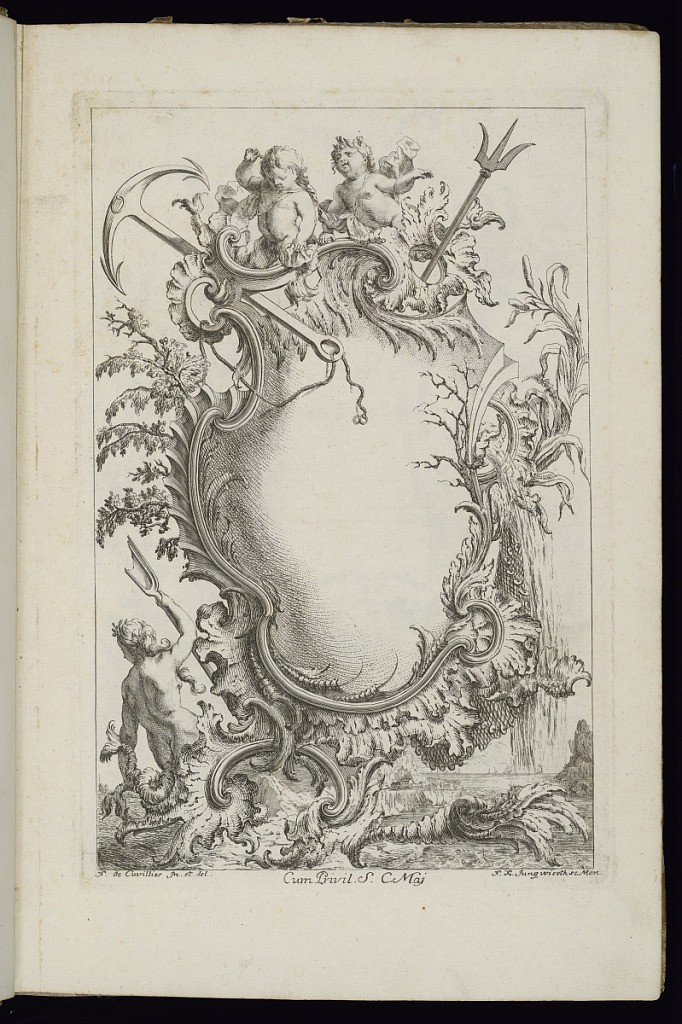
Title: Cartouche with Two Putti and a Mermaid
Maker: François de Cuvilliés the Elder, Belgian, 1695 - 1768
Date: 1738
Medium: Etching and engraving on paper
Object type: Bound print
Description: Blank cartouche in Rococo style framed with two putti and battle weapons at top. Vegetation and plants at sides. A mermaid at lower left holds a triton. Seascape in the background.